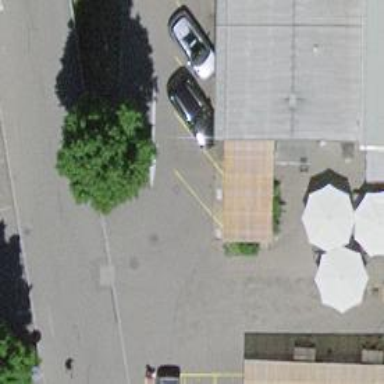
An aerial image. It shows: Bicycle repair station.